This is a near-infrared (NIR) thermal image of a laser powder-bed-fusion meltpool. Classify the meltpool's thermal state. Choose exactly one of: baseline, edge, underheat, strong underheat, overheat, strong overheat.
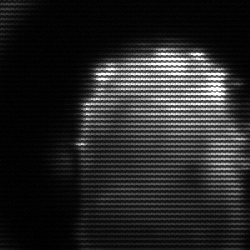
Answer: baseline